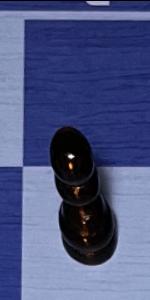
Label: Pawn_Black